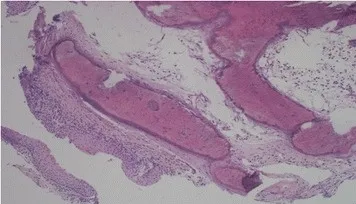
Hematoxylin-eosin 20x magnification: metaplastic bronchial epithelium with underlying nodular lesion of trabecular bone.
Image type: pathology (h&e)